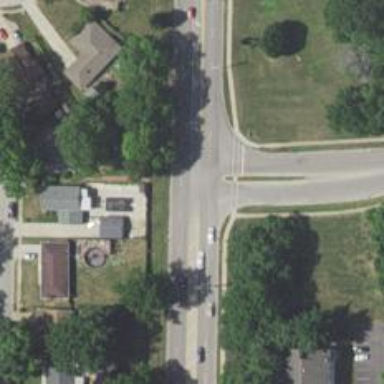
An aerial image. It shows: Secondary road with asphalt surface and sidewalk on the left.